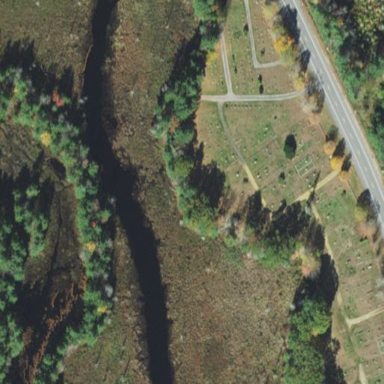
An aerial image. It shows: Cemetery with historical significance.